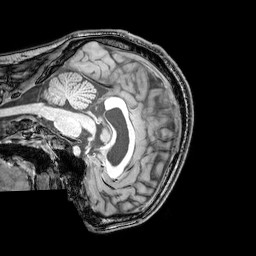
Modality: T1w
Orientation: sagittal
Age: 26
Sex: male
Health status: healthy
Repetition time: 0.081 s
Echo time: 0.037 s